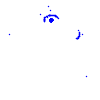
Particle: electron